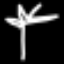
Label: palm tree